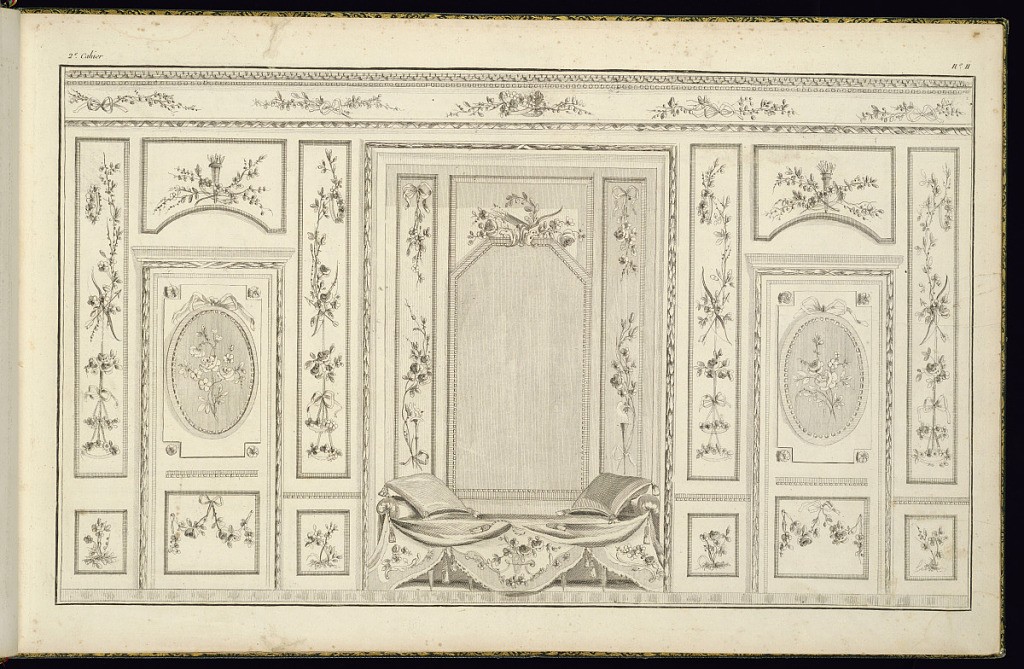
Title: Interior Wall Elevation with a Bed
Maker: Pierre Ranson, French, 1736–1786
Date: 1777-79
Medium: Etching and engraving on laid paper
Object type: Print
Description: A design for an interior wall featuring ornately painted panels and a sofa / daybed in a central niche. The panels are decorated with flowers, flaming torches, bows, quivers of arrows, crowns, festoons of flowers, ribbons, flowering sprigs, scrolling leaves (rinceaux), pearls, laurel leaf and ribbon molding and lamb's tongue ornament. A large mirror set into the niche above the sofa/daybed, which is draped with textiles decorated with flowers, scrolling leaves and tassels. Doors on either side of the niche feature oval roundels with flowers framed by pearls or beads and a tied ribbon at the top, with rosettes in the corners. The plate is numbered.